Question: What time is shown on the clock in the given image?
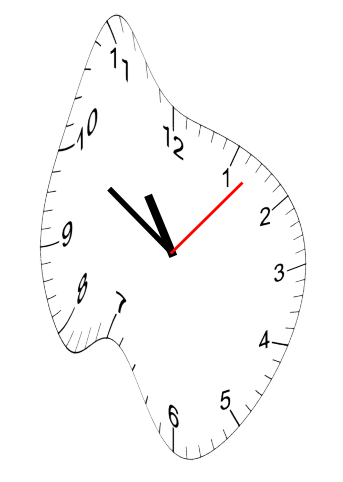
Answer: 10:50:07